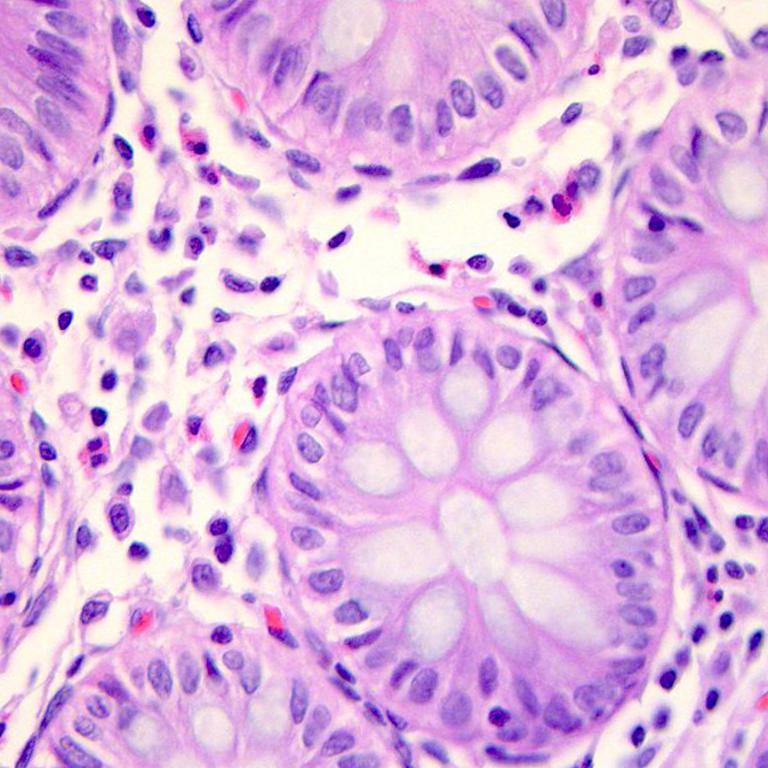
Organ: colon
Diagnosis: benign